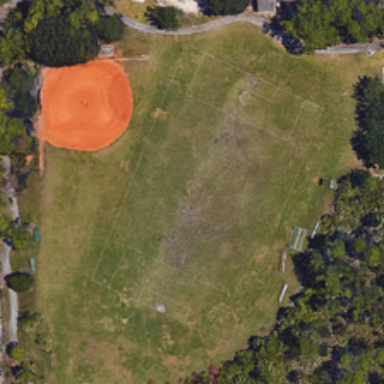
Many green trees are around a baseball field .